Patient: sex M, age 29
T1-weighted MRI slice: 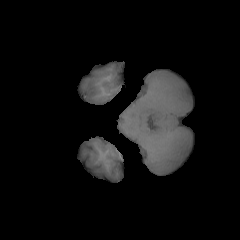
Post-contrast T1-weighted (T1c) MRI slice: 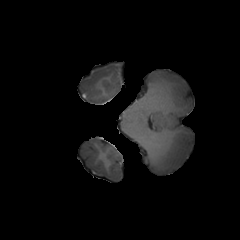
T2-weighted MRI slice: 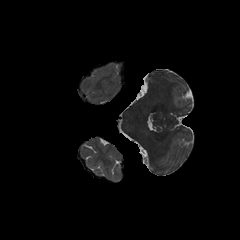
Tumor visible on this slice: no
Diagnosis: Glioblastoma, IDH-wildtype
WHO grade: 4